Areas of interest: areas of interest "People's Beneficial Garden"
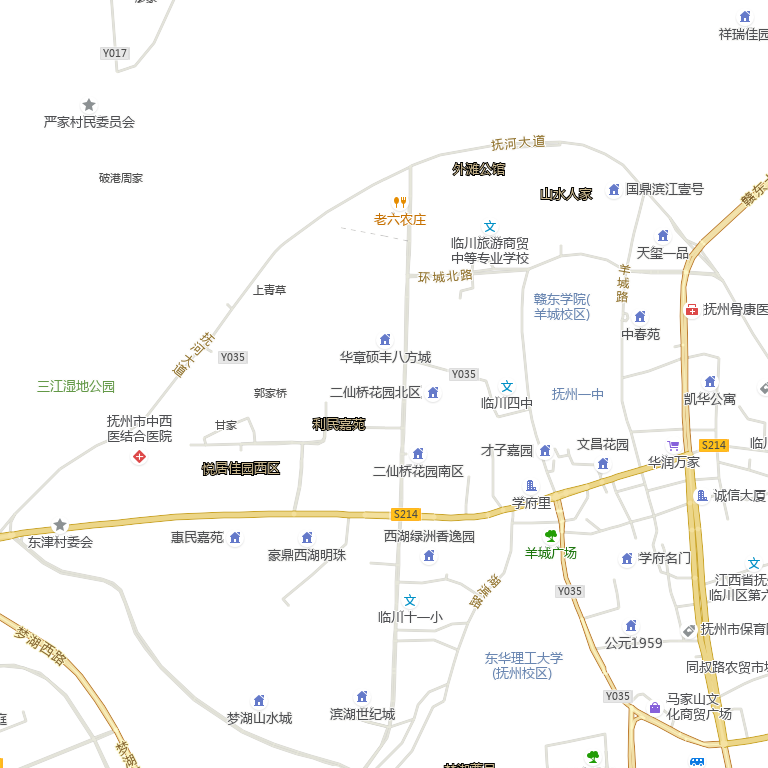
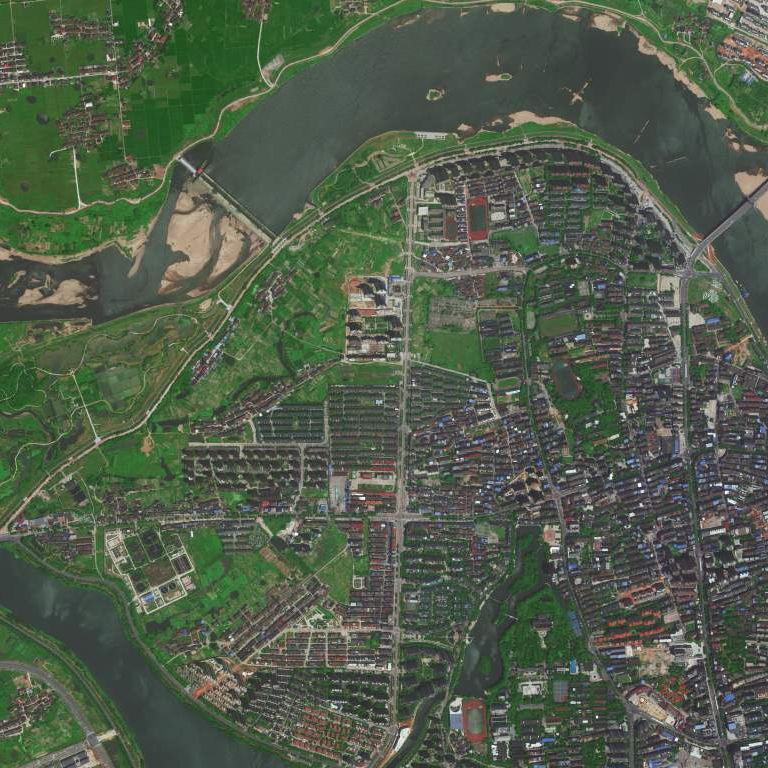